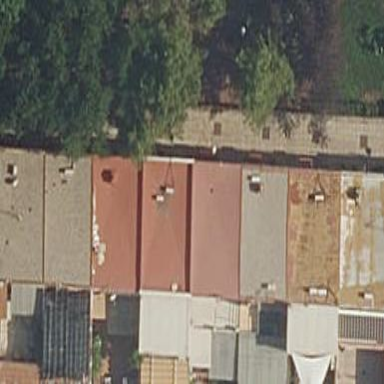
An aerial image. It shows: Terrace building.